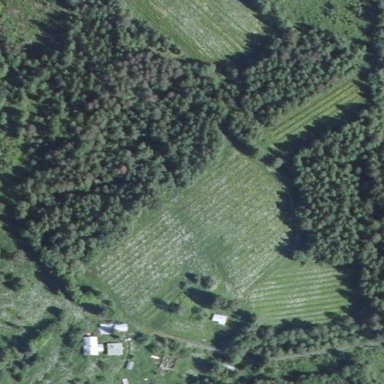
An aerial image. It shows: Orchard.